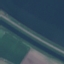
Label: River